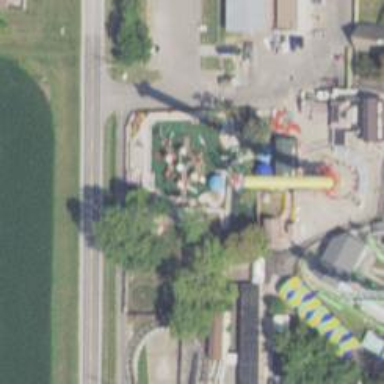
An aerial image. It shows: Theme park.